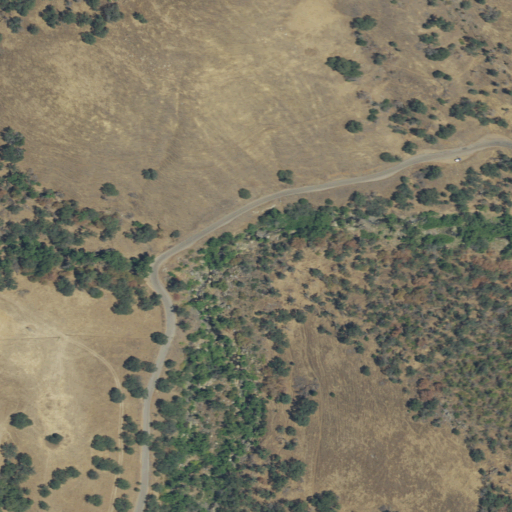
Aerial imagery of valley in California named Bill Moore Canyon containing grassland, shrub, open development, and evergreen forest